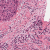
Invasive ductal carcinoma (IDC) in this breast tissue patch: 0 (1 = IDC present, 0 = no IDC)